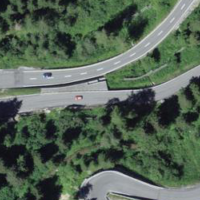
EUNIS habitat code: 43
Species observed at this site:
Chamaenerion angustifolium